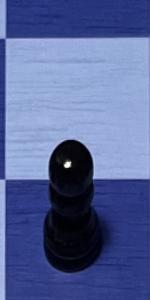
Label: Pawn_Black